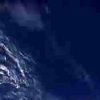
Label: water